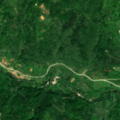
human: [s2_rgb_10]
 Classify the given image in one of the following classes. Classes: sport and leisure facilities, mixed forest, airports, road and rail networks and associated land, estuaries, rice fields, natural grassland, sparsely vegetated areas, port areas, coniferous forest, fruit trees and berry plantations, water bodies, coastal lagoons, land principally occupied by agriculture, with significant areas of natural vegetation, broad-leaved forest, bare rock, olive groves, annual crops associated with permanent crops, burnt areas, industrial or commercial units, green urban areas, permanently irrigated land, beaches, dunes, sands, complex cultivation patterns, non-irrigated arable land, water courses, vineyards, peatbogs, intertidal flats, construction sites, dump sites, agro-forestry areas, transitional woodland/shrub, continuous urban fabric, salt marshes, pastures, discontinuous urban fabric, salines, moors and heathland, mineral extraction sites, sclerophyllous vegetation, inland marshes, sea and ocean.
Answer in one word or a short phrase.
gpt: land principally occupied by agriculture, with significant areas of natural vegetation, broad-leaved forest, transitional woodland/shrub